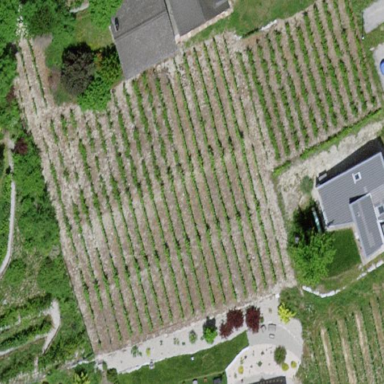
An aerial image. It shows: Vineyard growing grapes.